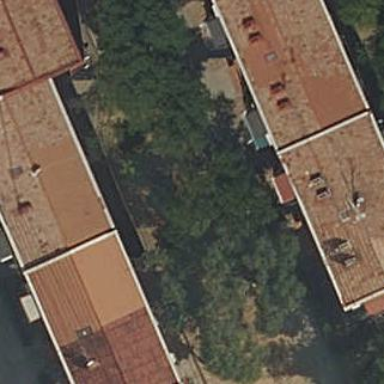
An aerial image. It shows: View of apartment building.